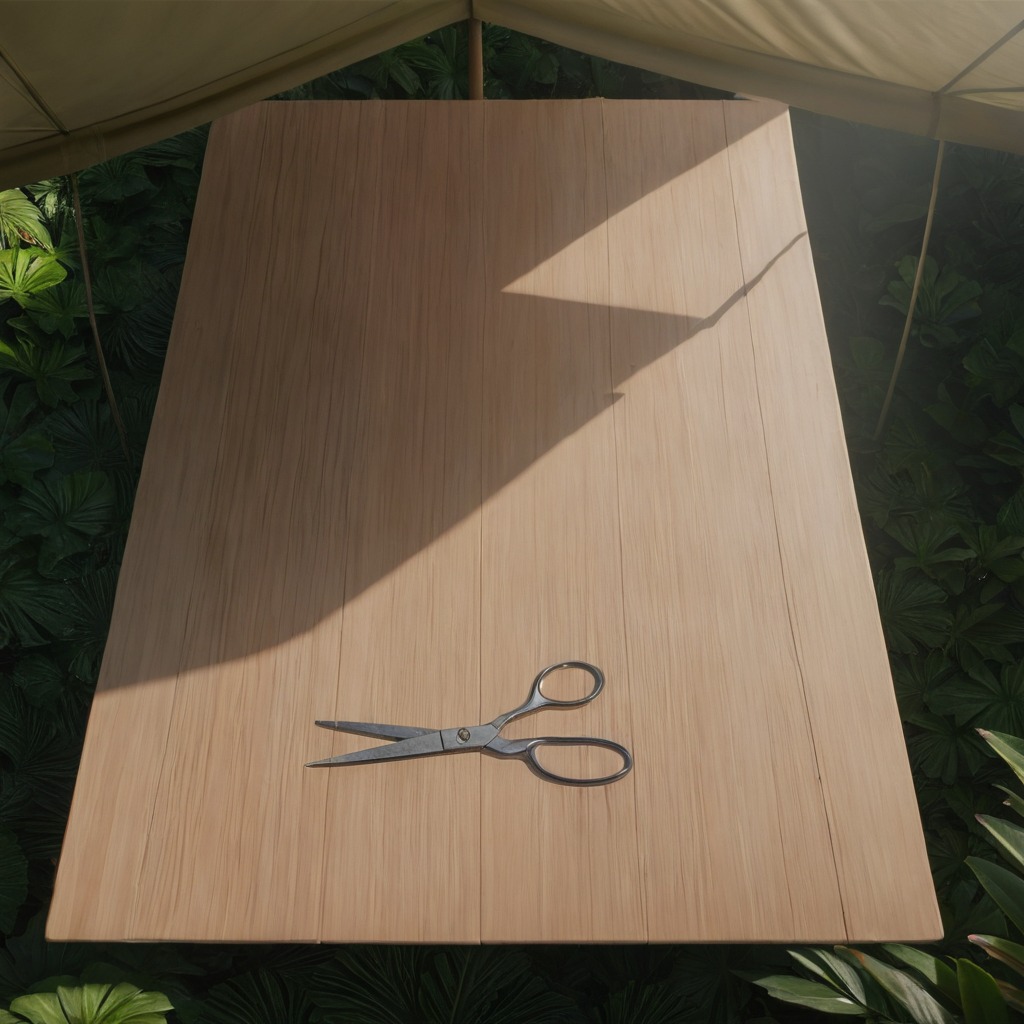
A scissor lies on a wooden table inside a jungle field workshop tent humid ambient light worn but